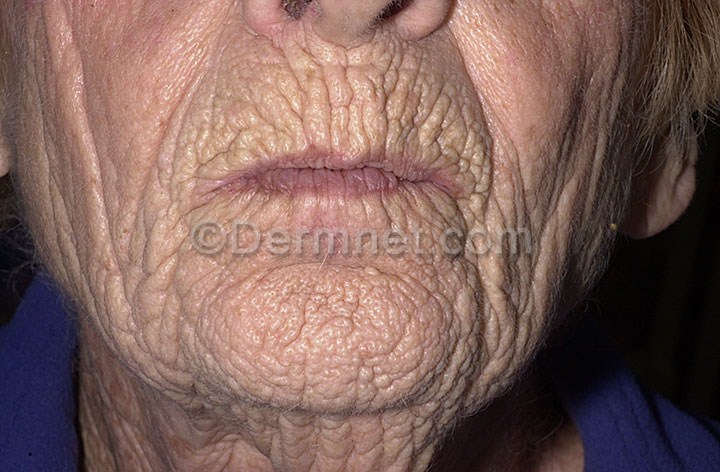
Disease: Light Diseases and Disorders of Pigmentation